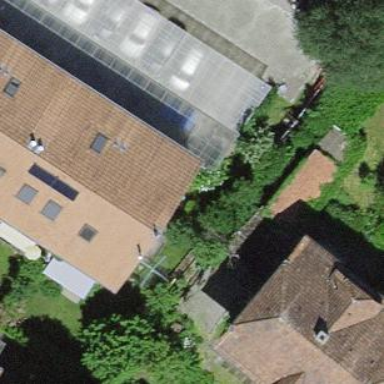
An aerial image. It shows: House with hipped roof.